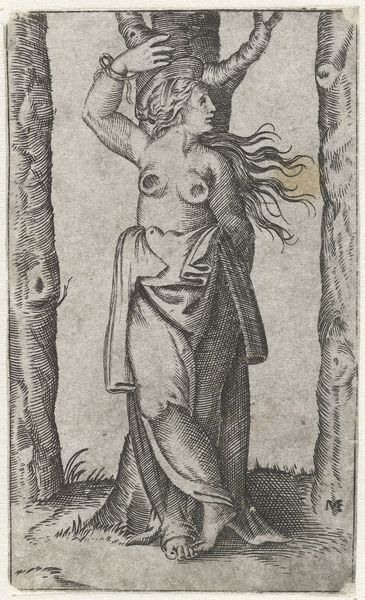
Titel: Heilige Agatha vastgebonden aan boom met afgehakte borsten
Künstler: Marcantonio Raimondi
Standort: Amsterdam
Institution: Rijksmuseum
Schlagwörter: white, women, arm, black, dress, face, gray, hair, portrait, robe, woman, woodcut, hand, profile, wood, naked, nude, nudity, tree, girl, trees, feet, forest, grass, side, black and white, shadow, etching, romantic, saint, pen, rope, wind, breast, arms, bracelet, trunk, art, ground, foot, engraving, pencil, cloth, bare, branches, breasts, simple, nipples, halo, b&w, trunks, bare feet, hear, toe, wrist, topless, boobs, tied, hole, stain, m, holes, solo, knots, guirl, crossed leg